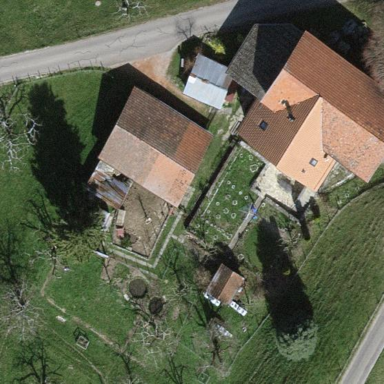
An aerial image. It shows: Simple house.